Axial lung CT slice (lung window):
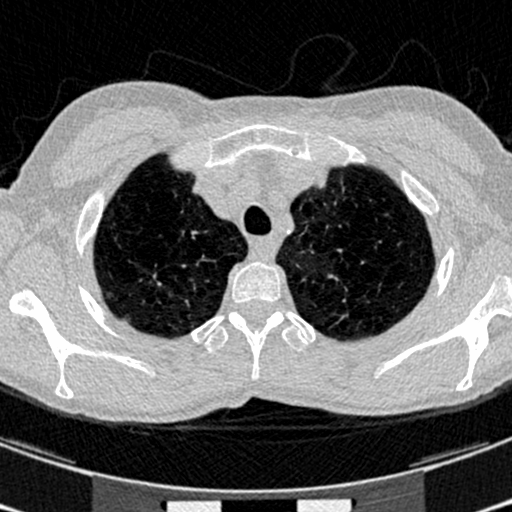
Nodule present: yes
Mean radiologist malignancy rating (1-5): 3